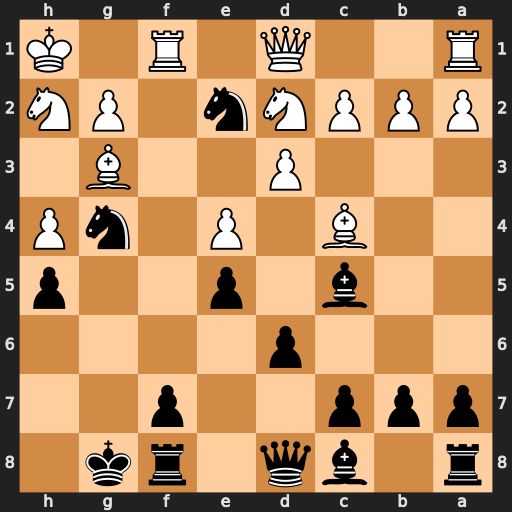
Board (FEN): r1bq1rk1/ppp2p2/3p4/2b1p2p/2B1P1nP/3P2B1/PPPNn1PN/R2Q1R1K
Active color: b
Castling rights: -
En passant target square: -
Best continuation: Nxg3#